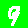
Digit: 9